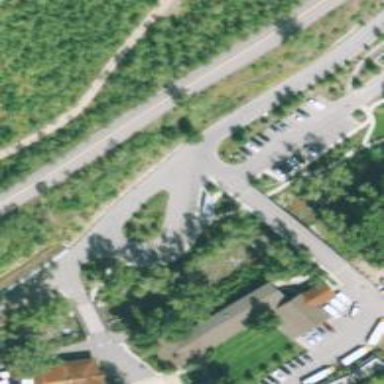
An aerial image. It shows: Alleyway designated as service road.